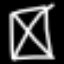
Label: pants